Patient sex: F
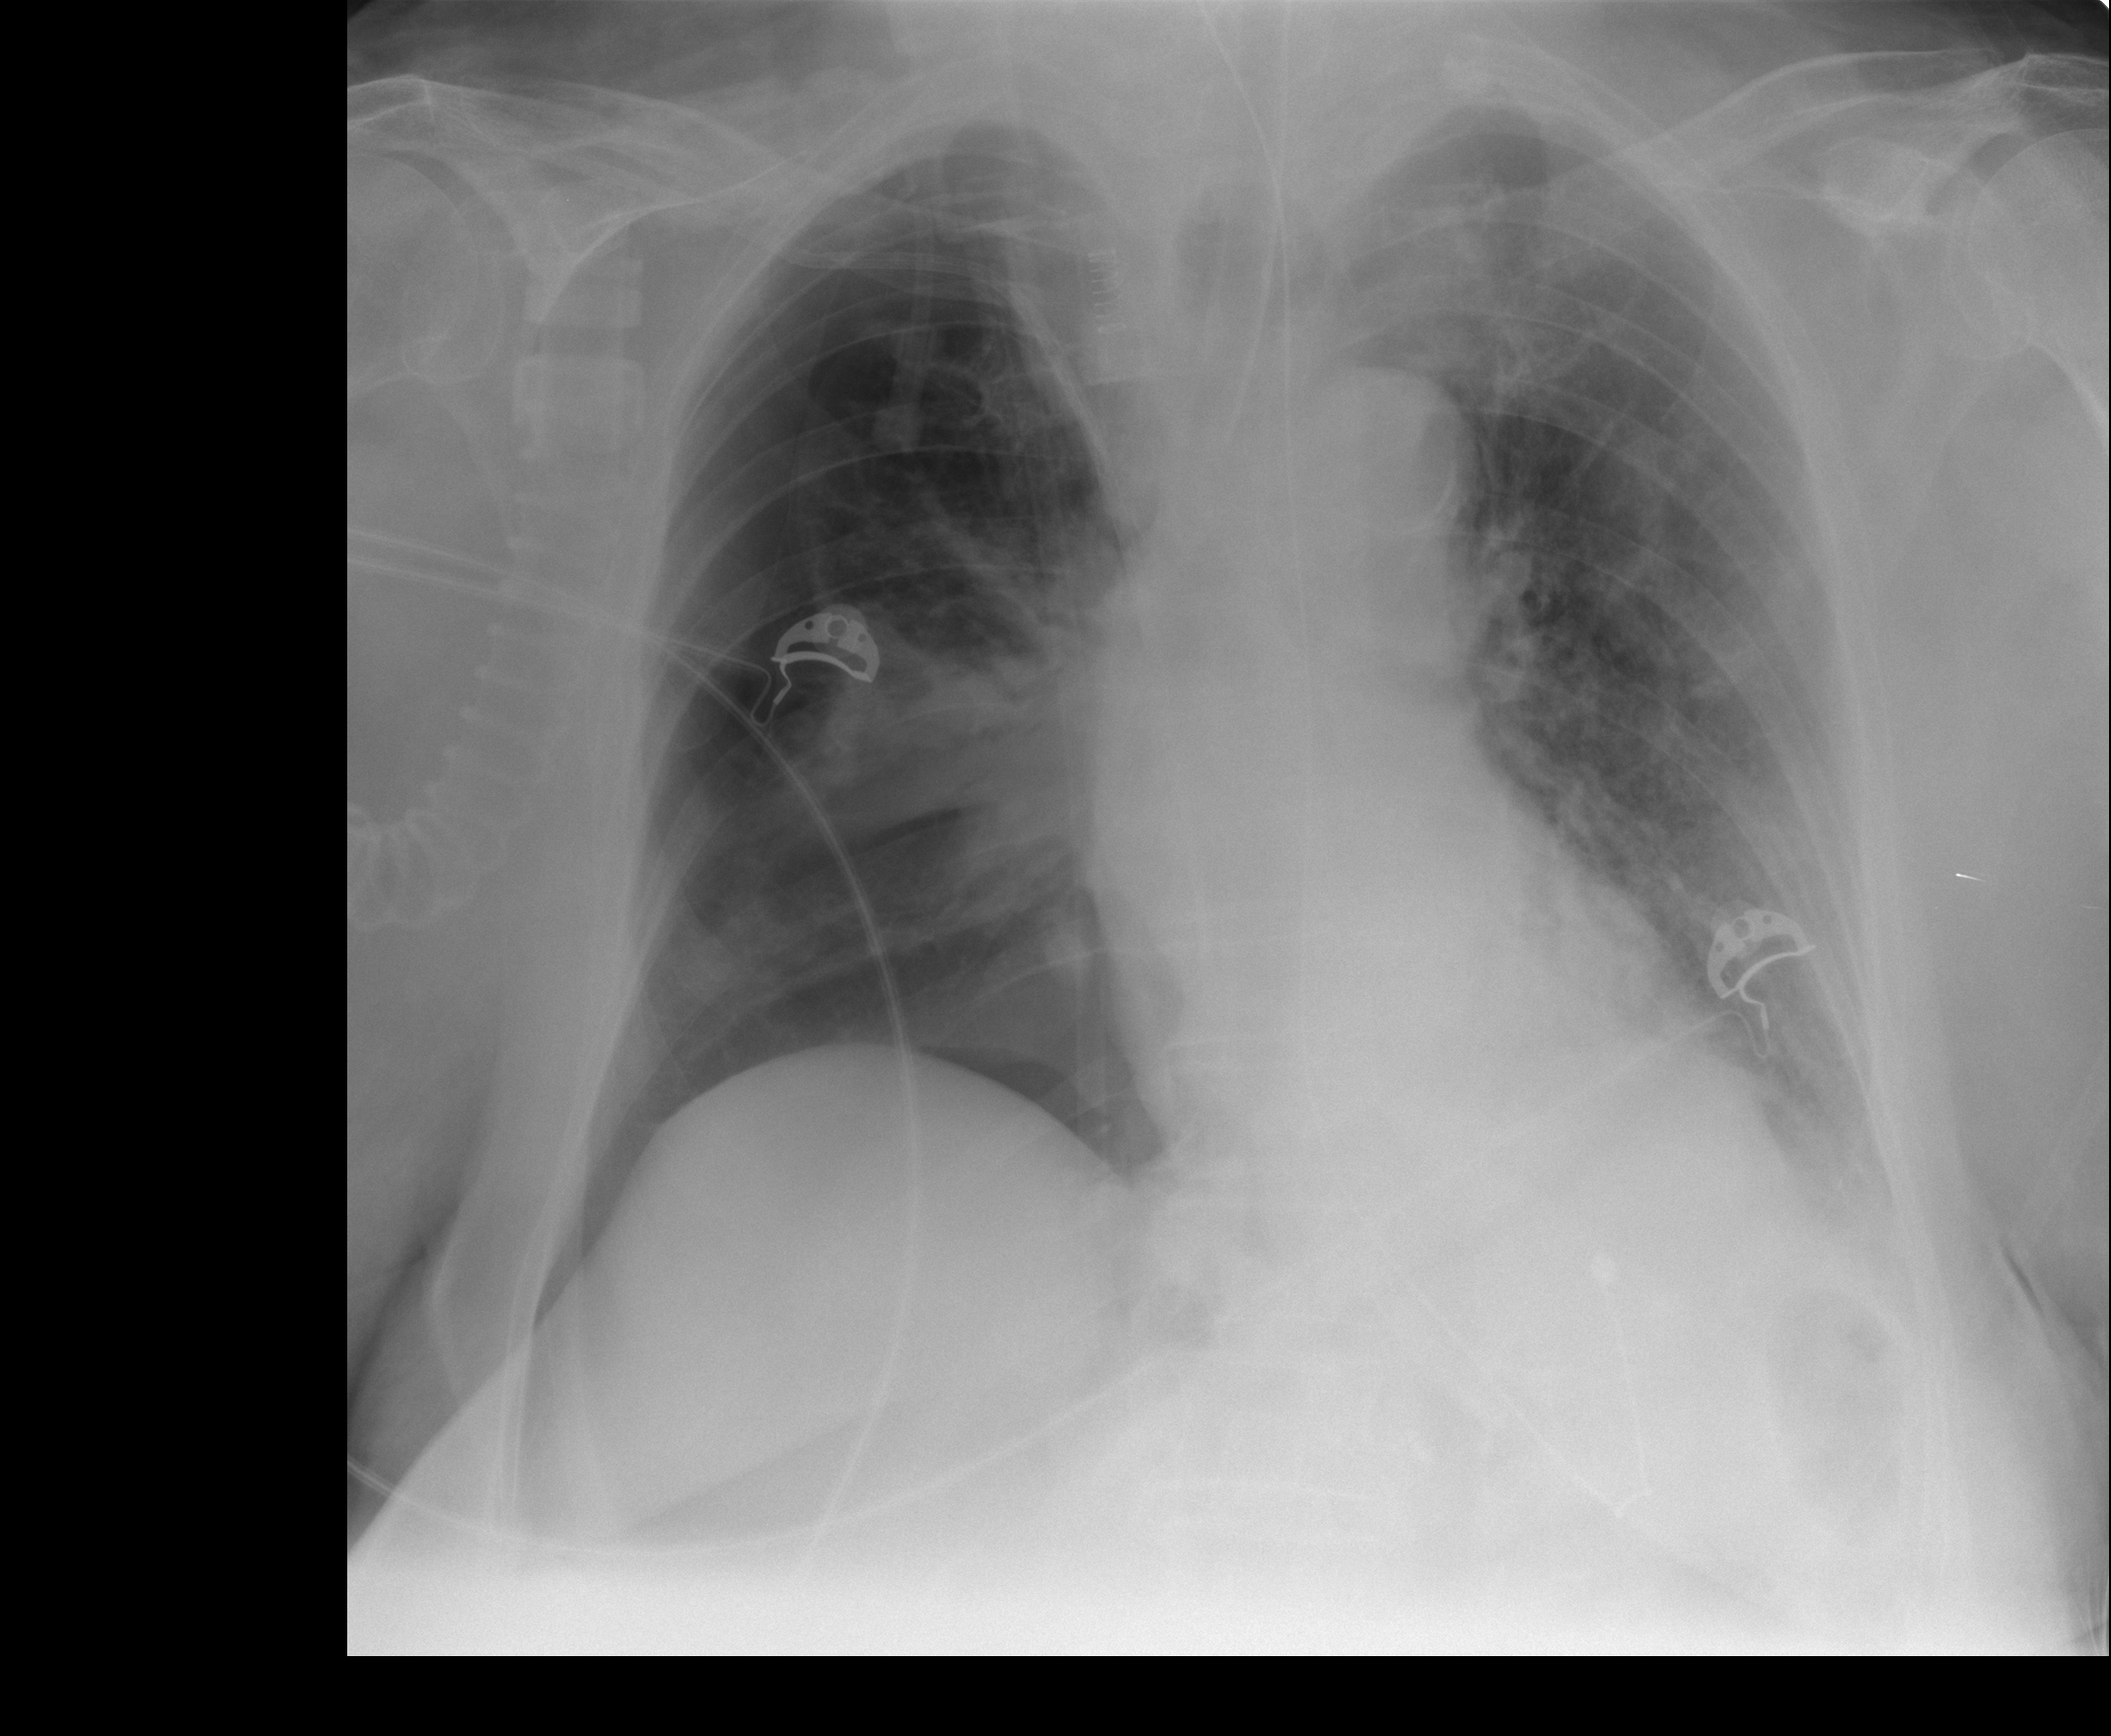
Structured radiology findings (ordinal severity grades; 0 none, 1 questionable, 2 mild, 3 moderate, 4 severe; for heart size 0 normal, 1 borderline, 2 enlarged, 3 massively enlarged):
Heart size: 1
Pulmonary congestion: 2
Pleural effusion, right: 0
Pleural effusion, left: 2
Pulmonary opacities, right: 0
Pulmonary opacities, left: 0
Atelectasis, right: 2
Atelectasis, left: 2